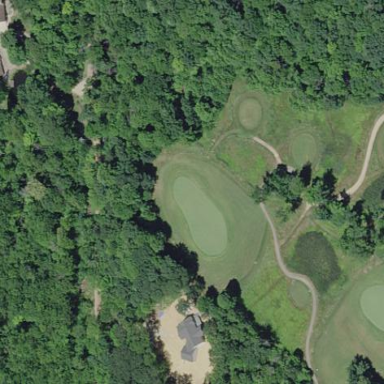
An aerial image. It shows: Golf fairway surrounded by grass.